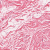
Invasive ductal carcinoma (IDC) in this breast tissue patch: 0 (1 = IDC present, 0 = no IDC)